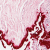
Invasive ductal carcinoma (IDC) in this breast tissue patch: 0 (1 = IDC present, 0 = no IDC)